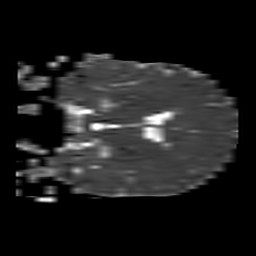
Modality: ADC
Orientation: coronal
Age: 59
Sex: female
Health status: ill
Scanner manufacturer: philips
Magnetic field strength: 3 T
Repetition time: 3.8 s
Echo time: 0.09 s